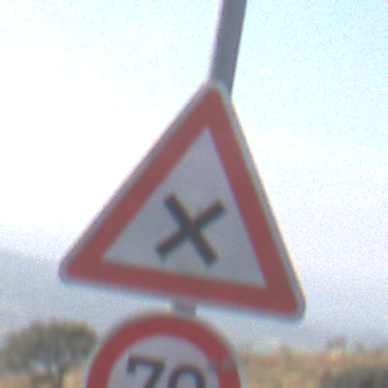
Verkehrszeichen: KreuzungOderEinmuendung
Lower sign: Geschwindigkeit70
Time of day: Midday
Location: Outdoor (Nature)
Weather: PartlyCloudy
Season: NotSpecified
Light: Natural